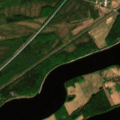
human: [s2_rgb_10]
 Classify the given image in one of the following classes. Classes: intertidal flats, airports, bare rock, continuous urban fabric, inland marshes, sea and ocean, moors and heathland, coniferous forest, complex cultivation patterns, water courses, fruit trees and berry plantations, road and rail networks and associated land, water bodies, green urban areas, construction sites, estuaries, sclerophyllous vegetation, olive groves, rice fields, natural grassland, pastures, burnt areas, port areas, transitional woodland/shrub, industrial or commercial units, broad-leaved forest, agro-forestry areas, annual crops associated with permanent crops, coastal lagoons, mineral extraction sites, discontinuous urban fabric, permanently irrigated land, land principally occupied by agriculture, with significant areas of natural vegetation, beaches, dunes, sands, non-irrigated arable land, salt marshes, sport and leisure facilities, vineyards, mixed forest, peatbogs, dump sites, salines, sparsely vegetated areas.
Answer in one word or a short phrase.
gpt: land principally occupied by agriculture, with significant areas of natural vegetation, mixed forest, transitional woodland/shrub, water courses